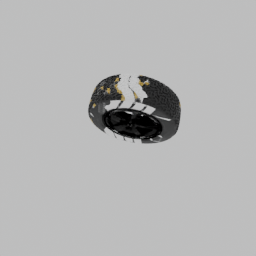
Label: mechanical